Interaction volume radius: 5 \u00c5
Interaction volume height: 20 \u00c5
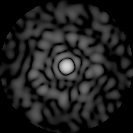
Disorder parameter: 0.8577